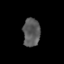
Tissue: lung
Cell type: Epithelial cells
Senescence score: 0.2113
Nuclear area (px): 470
Mean DAPI intensity: 90.63